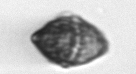
Label: Kryptoperidinium_triquetrum